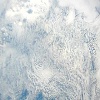
Label: cloud